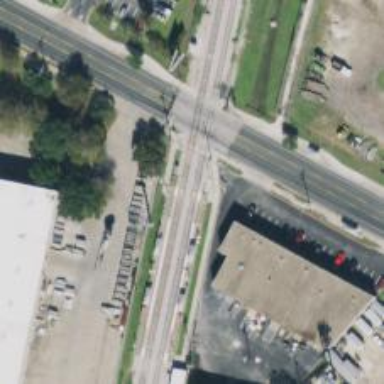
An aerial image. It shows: Railway crossing.